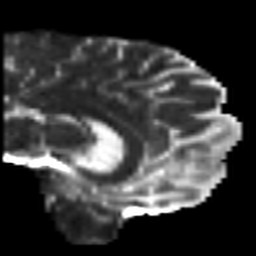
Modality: T2w
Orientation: sagittal
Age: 38
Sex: male
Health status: healthy
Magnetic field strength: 3 T
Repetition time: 7 s
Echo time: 0.0926 s